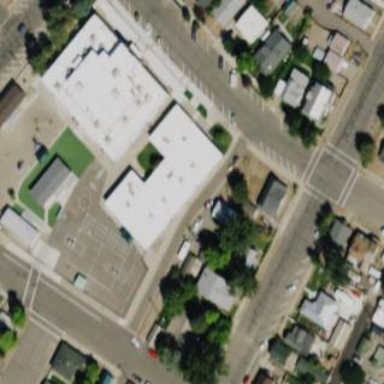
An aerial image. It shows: School.